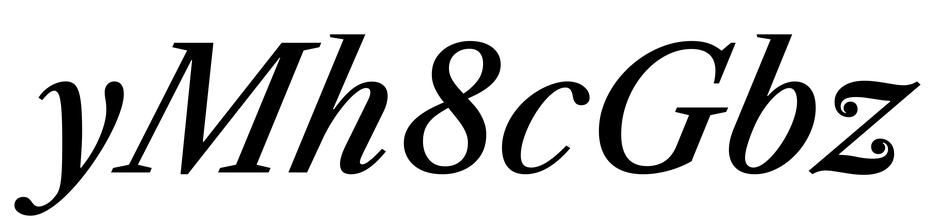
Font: LibreCaslonText-Italic_Medium_Italic